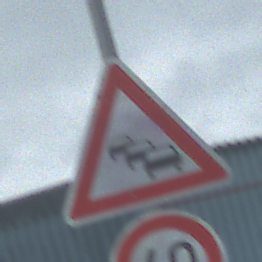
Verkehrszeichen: Stau
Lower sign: Geschwindigkeit60
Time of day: Midday
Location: Outdoor (Suburban)
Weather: Overcast
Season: NotSpecified
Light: Natural